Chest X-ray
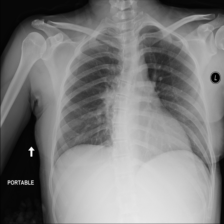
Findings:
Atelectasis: negative
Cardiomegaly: negative
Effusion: negative
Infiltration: negative
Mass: negative
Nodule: negative
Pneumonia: negative
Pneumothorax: negative
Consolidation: negative
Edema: negative
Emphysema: negative
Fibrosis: negative
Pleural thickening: negative
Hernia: negative